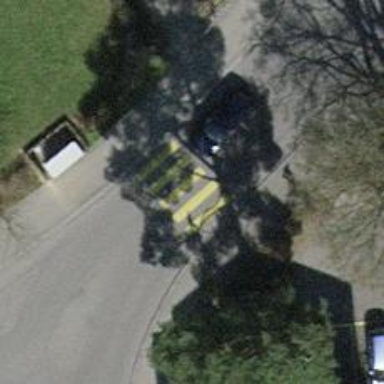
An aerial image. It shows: Uncontrolled crossing on the road.